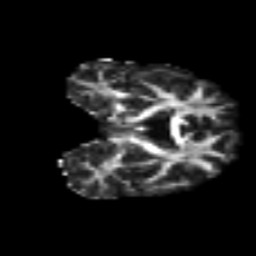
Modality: FA
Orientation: coronal
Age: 34
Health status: ill
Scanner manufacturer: philips
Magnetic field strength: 3 T
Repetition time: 9 s
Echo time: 0.127 s